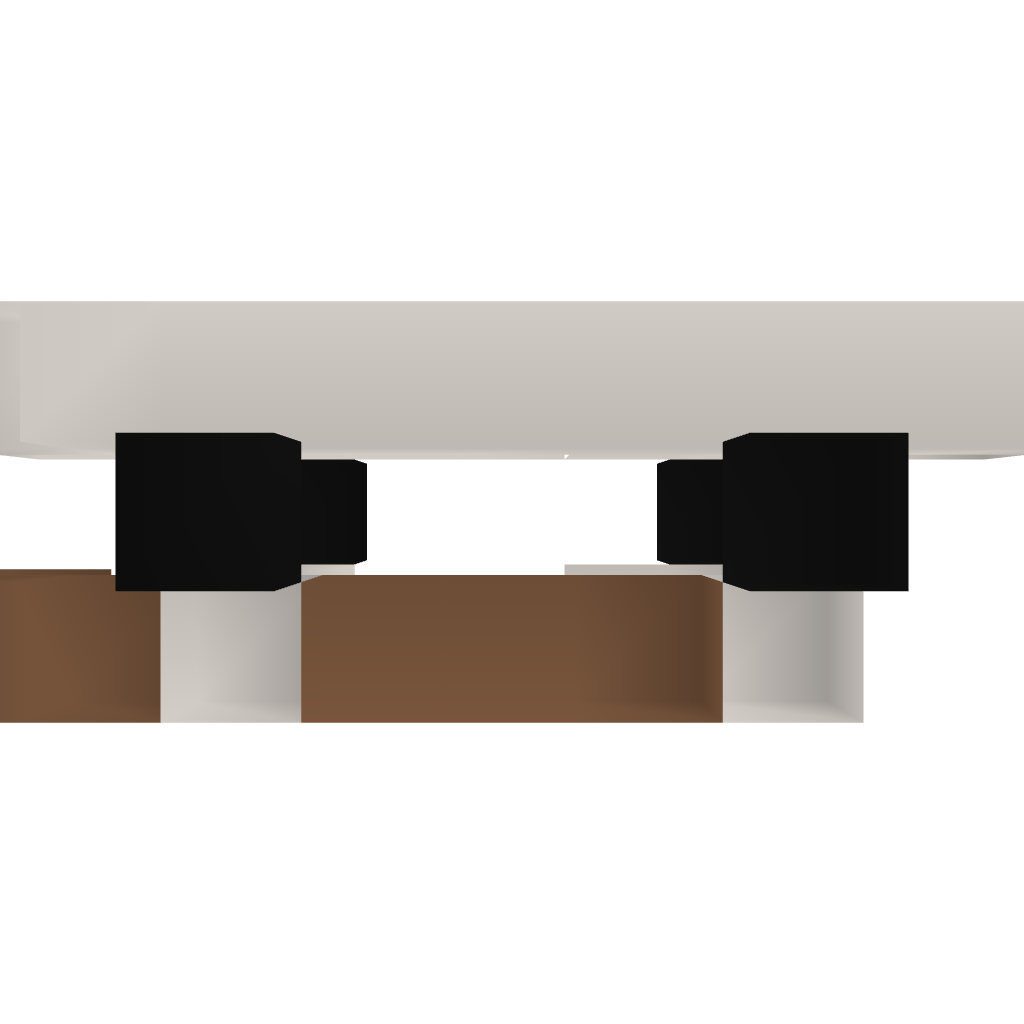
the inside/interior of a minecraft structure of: A simple clock